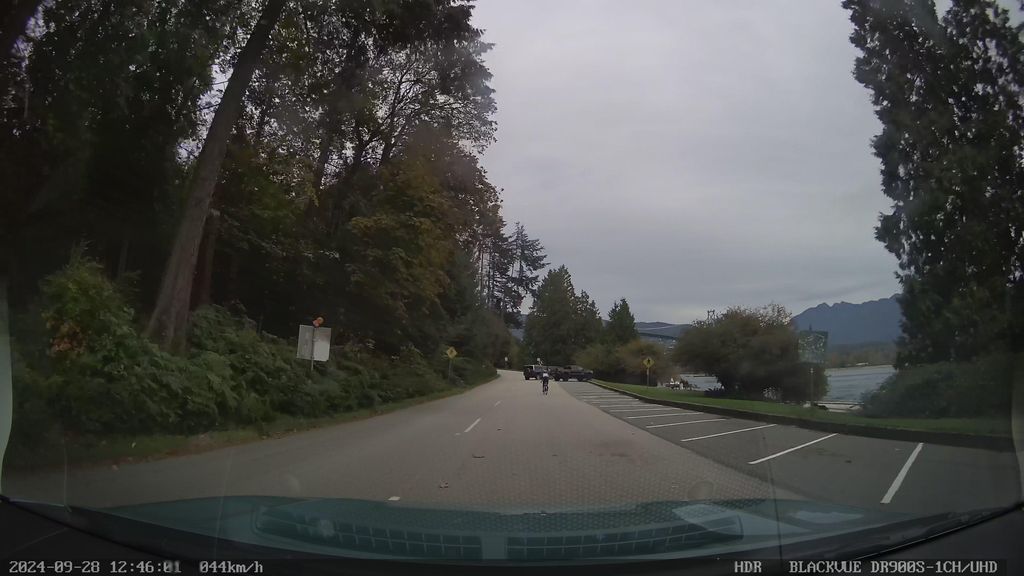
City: vancouver